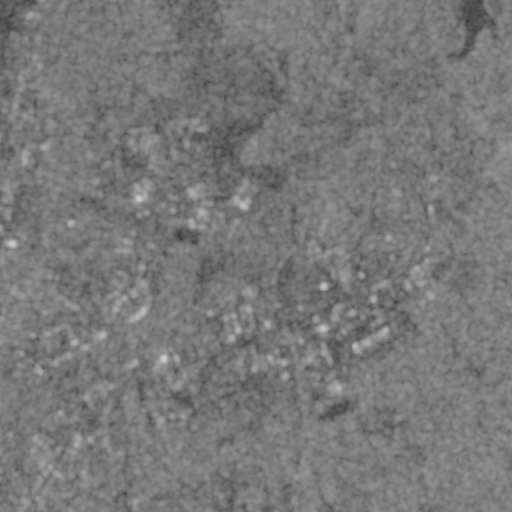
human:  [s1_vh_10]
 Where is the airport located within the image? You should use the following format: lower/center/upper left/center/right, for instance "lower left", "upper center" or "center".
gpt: The airport is located in the upper of the image.
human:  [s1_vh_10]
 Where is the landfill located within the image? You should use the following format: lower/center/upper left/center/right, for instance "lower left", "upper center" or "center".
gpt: The landfill is located in the lower left of the image.
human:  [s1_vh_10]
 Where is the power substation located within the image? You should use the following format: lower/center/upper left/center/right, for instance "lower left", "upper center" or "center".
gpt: The power substation is located in the lower left of the image.
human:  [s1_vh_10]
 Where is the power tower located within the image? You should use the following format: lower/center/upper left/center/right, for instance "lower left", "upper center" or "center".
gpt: The power tower is located in the lower left of the image.
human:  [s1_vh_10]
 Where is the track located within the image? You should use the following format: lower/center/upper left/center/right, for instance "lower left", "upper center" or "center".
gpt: The track is located in the center of the image.
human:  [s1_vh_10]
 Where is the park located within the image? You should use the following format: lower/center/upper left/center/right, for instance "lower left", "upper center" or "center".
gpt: There is no park in the image.

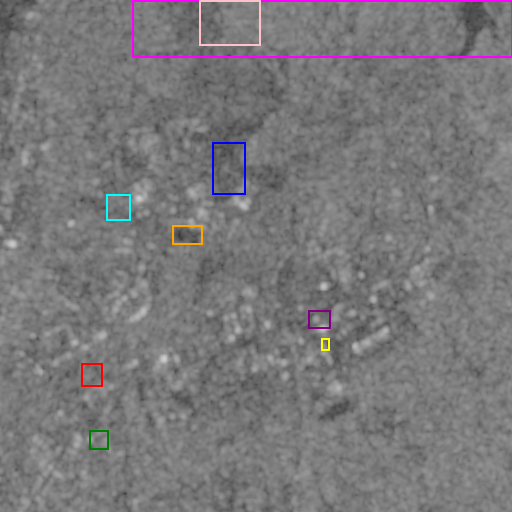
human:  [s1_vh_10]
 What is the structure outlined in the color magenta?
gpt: The structure outlined in magenta is an airport.
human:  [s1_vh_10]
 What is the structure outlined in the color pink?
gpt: The structure outlined in pink is a crop field.
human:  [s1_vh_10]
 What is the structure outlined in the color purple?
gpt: The structure outlined in purple is a gas station.
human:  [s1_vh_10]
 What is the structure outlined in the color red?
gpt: The structure outlined in red is a landfill.
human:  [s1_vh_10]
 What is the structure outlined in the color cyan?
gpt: The structure outlined in cyan is a park.
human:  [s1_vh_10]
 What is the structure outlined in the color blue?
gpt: The structure outlined in blue is a parking lot.
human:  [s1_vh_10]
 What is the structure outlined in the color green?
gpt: The structure outlined in green is a power substation.
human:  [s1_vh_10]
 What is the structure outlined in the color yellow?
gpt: The structure outlined in yellow is a storage tank.
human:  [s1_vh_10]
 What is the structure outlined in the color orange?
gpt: The structure outlined in orange is a track.